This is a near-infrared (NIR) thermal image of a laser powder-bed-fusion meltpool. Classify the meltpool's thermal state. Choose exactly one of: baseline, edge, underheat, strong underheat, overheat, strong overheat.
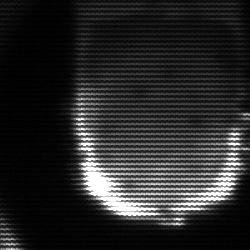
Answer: baseline